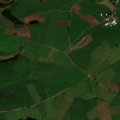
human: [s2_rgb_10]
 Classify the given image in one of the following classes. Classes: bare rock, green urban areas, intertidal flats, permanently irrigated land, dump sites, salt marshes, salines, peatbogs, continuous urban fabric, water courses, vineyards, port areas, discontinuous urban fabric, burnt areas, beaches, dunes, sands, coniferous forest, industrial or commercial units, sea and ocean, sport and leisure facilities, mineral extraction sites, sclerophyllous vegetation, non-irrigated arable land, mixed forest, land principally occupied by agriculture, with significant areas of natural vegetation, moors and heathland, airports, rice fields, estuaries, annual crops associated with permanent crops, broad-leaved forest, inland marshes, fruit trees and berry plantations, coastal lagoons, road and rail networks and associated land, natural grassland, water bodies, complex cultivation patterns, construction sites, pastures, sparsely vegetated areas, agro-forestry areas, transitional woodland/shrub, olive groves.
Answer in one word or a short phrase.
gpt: discontinuous urban fabric, pastures, complex cultivation patterns, land principally occupied by agriculture, with significant areas of natural vegetation, mixed forest